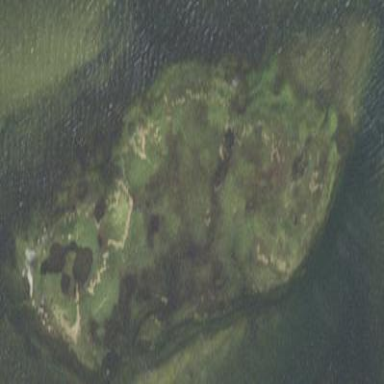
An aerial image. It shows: Saltmarsh wetland area.